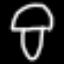
Label: mushroom